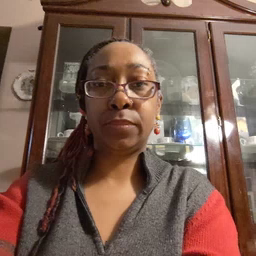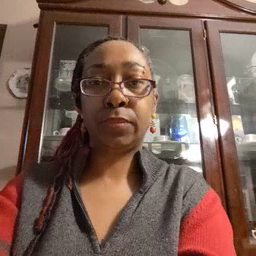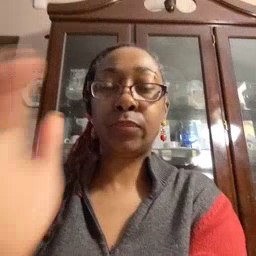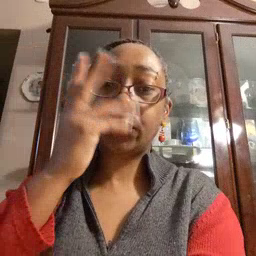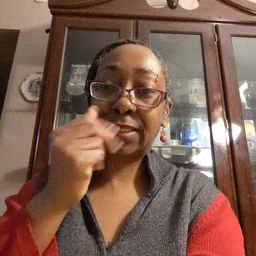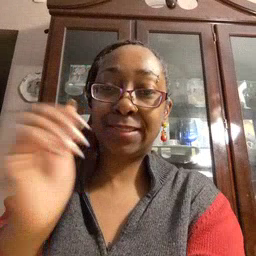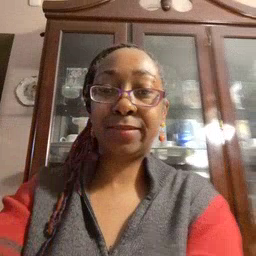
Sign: pretty